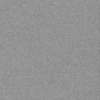
Label: dusty